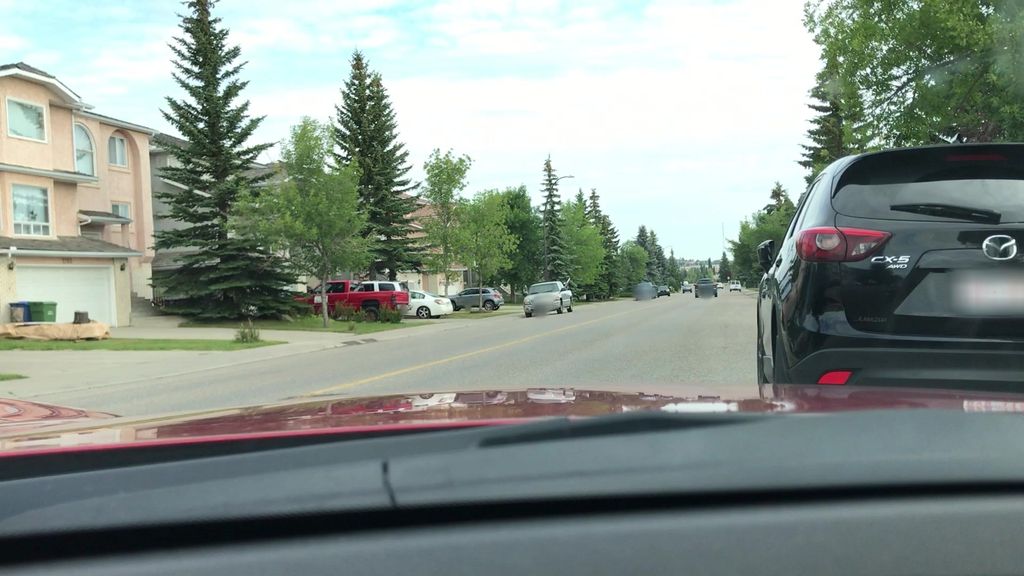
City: calgary